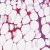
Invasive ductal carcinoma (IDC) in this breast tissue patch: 0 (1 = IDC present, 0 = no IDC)